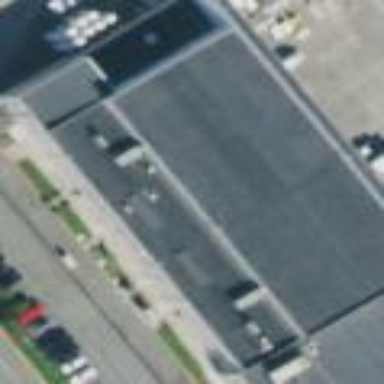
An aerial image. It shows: Building that is hangar at the airport.